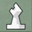
Piece: wB